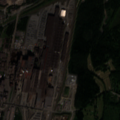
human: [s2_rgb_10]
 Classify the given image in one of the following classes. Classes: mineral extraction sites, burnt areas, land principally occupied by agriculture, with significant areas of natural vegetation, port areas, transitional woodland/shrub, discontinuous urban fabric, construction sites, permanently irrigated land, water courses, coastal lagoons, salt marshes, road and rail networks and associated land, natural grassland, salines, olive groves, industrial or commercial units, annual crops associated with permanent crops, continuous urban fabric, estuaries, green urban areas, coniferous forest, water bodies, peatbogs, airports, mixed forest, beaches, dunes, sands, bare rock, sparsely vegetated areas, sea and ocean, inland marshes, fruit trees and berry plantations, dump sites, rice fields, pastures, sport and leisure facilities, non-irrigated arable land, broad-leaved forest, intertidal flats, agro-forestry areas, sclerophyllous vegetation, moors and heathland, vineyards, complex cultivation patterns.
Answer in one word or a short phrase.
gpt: discontinuous urban fabric, industrial or commercial units, coniferous forest, mixed forest